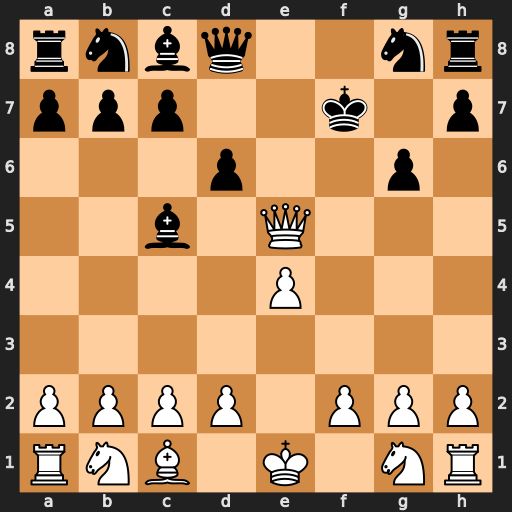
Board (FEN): rnbq2nr/ppp2k1p/3p2p1/2b1Q3/4P3/8/PPPP1PPP/RNB1K1NR
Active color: w
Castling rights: KQ
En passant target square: -
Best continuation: Qxh8